Aerial crown-view tile of a tropical tree (Barro Colorado Island, Panama), acquired 20250818:
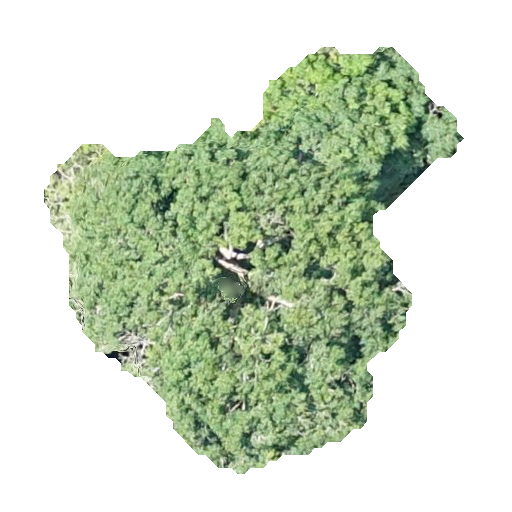
Species: Tabebuia rosea
GBIF accepted scientific name: Tabebuia rosea
Crown area: 150.955 m²